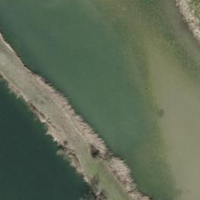
EUNIS habitat code: 15
Species observed at this site:
Phalacrocorax carbo
Larus michahellis
Podiceps cristatus
Gallinula chloropus
Ardea alba
Anas crecca
Anas platyrhynchos
Anser anser
Aythya fuligula
Mareca penelope